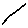
Label: line